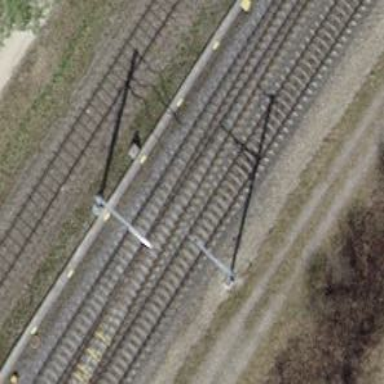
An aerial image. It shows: Railway with electrified contact lines.